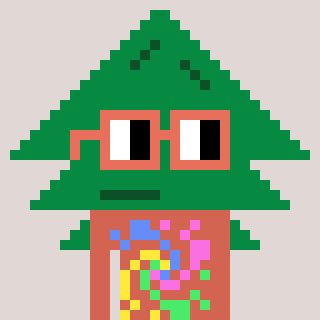
a pixel art character with square orange glasses, a fir-shaped head and a peachy-colored body on a warm background